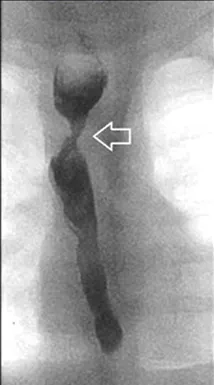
D
) An esophagram performed 1 month after magnet removal showed a patent esophagus with mild degree of narrowing at the site of the anastomosis (arrow).
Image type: radiology (x_ray)